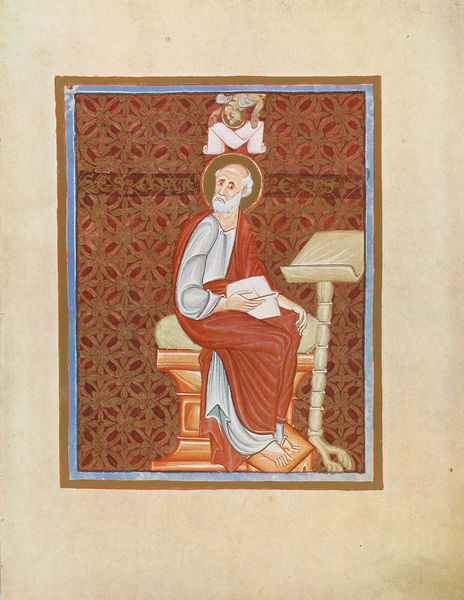
Titel: Codex Egberti
Institution: Trier, Stadtbibliothek/Stadtarchiv
Schlagwörter: mann, sitzen, blick, rot, muster, figur, sitzend, engel, lesen, buch, heiligenschein, mittelalter, heiliger, ständer, lesepult, gelehrter, gerahmt, fragend, umrahmt, ottonisch, apostel, buchmalerei, verstört, gestört, ired, irritierter blick, gerahmnt